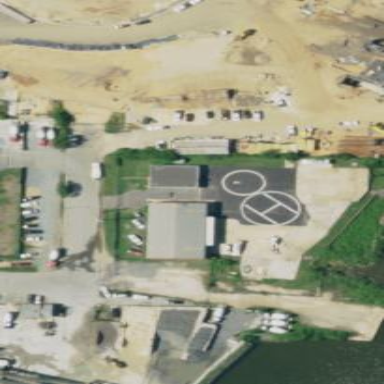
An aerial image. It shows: Image of heliport at the airport.